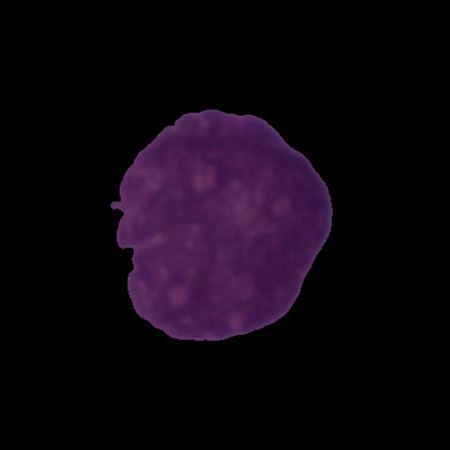
Label: cancer